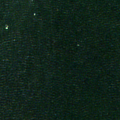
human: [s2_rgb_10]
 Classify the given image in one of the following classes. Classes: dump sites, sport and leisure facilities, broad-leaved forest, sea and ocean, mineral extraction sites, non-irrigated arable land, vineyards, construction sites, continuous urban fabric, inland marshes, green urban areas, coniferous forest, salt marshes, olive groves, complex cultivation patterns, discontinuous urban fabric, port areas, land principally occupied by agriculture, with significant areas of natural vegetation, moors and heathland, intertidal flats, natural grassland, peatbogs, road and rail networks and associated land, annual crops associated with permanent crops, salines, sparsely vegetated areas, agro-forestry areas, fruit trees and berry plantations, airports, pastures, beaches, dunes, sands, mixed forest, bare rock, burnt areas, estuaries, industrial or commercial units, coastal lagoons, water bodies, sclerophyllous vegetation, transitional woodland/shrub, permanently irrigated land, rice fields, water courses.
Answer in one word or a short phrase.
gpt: sea and ocean